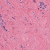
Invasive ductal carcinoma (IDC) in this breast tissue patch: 1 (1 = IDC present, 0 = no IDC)